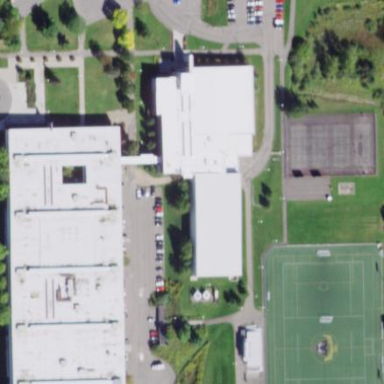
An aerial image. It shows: Building used as fitness center.